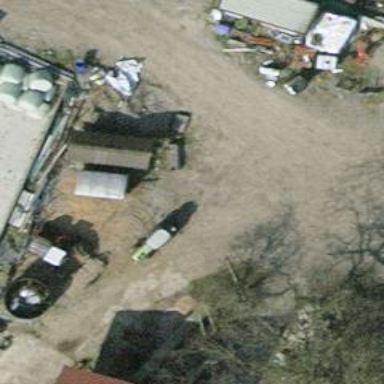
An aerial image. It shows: Farm.